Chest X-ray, PA view. Patient: 62 years old, sex M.
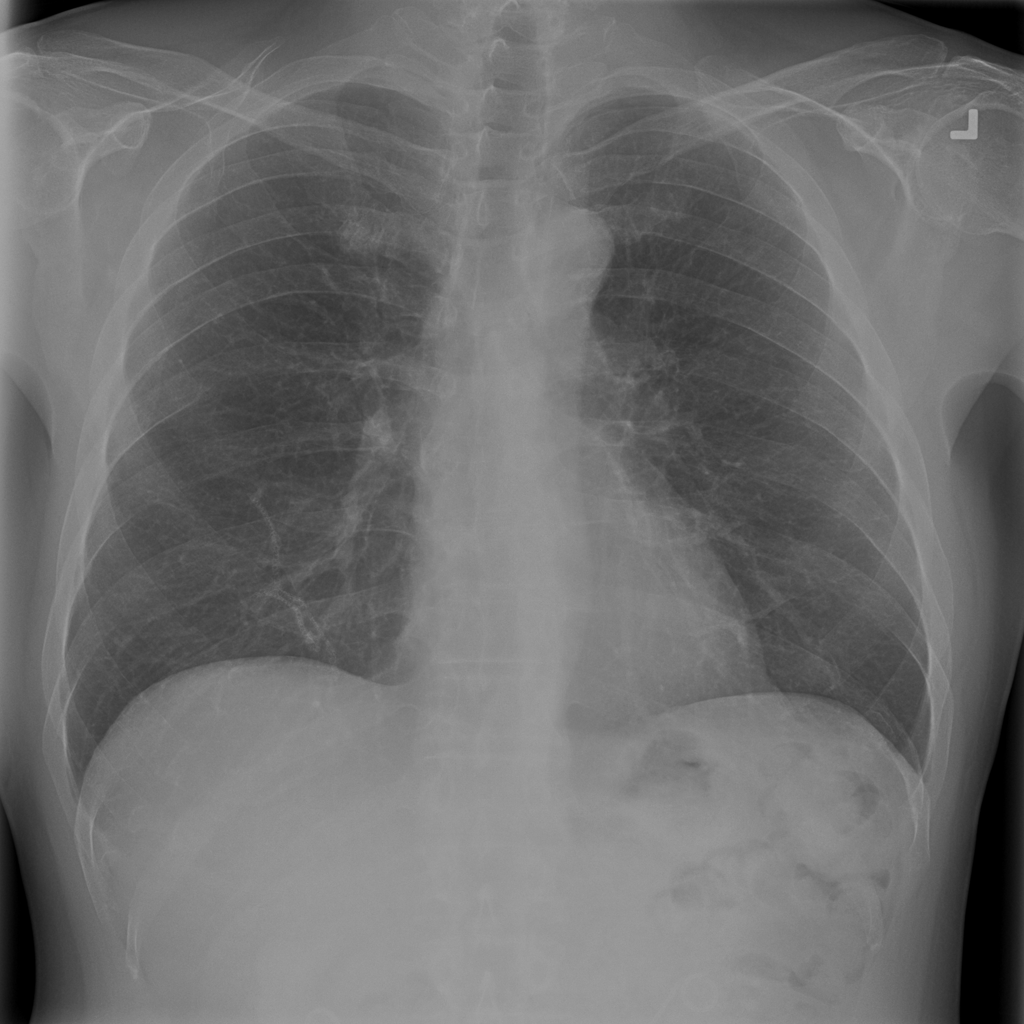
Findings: No Finding